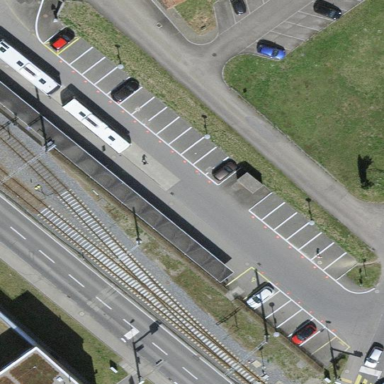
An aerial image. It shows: Parking area with park and ride facility.